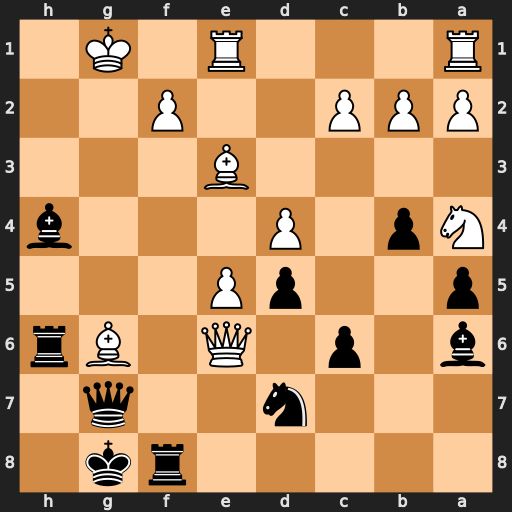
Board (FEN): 5rk1/3n2q1/b1p1Q1Br/p2pP3/Np1P3b/4B3/PPP2P2/R3R1K1
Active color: b
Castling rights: -
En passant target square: -
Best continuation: Kh8 Bxh6 Qxh6